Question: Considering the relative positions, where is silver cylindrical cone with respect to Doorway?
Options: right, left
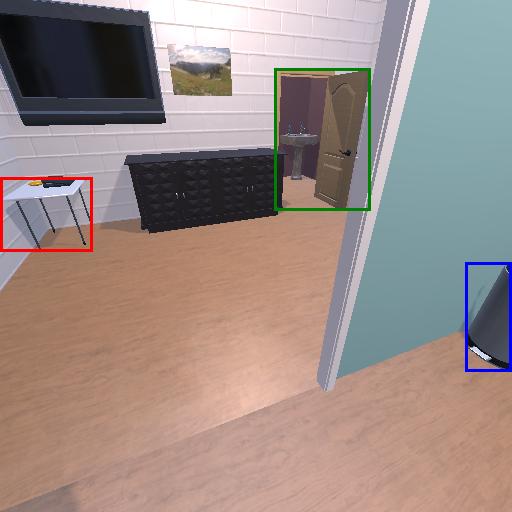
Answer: right